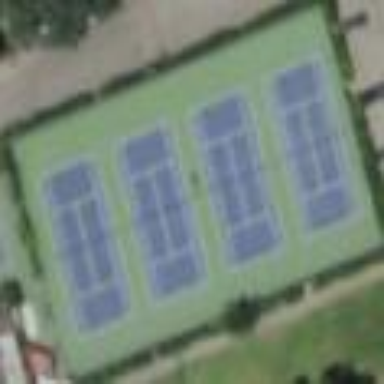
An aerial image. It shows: Tennis court on pitch.